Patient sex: M
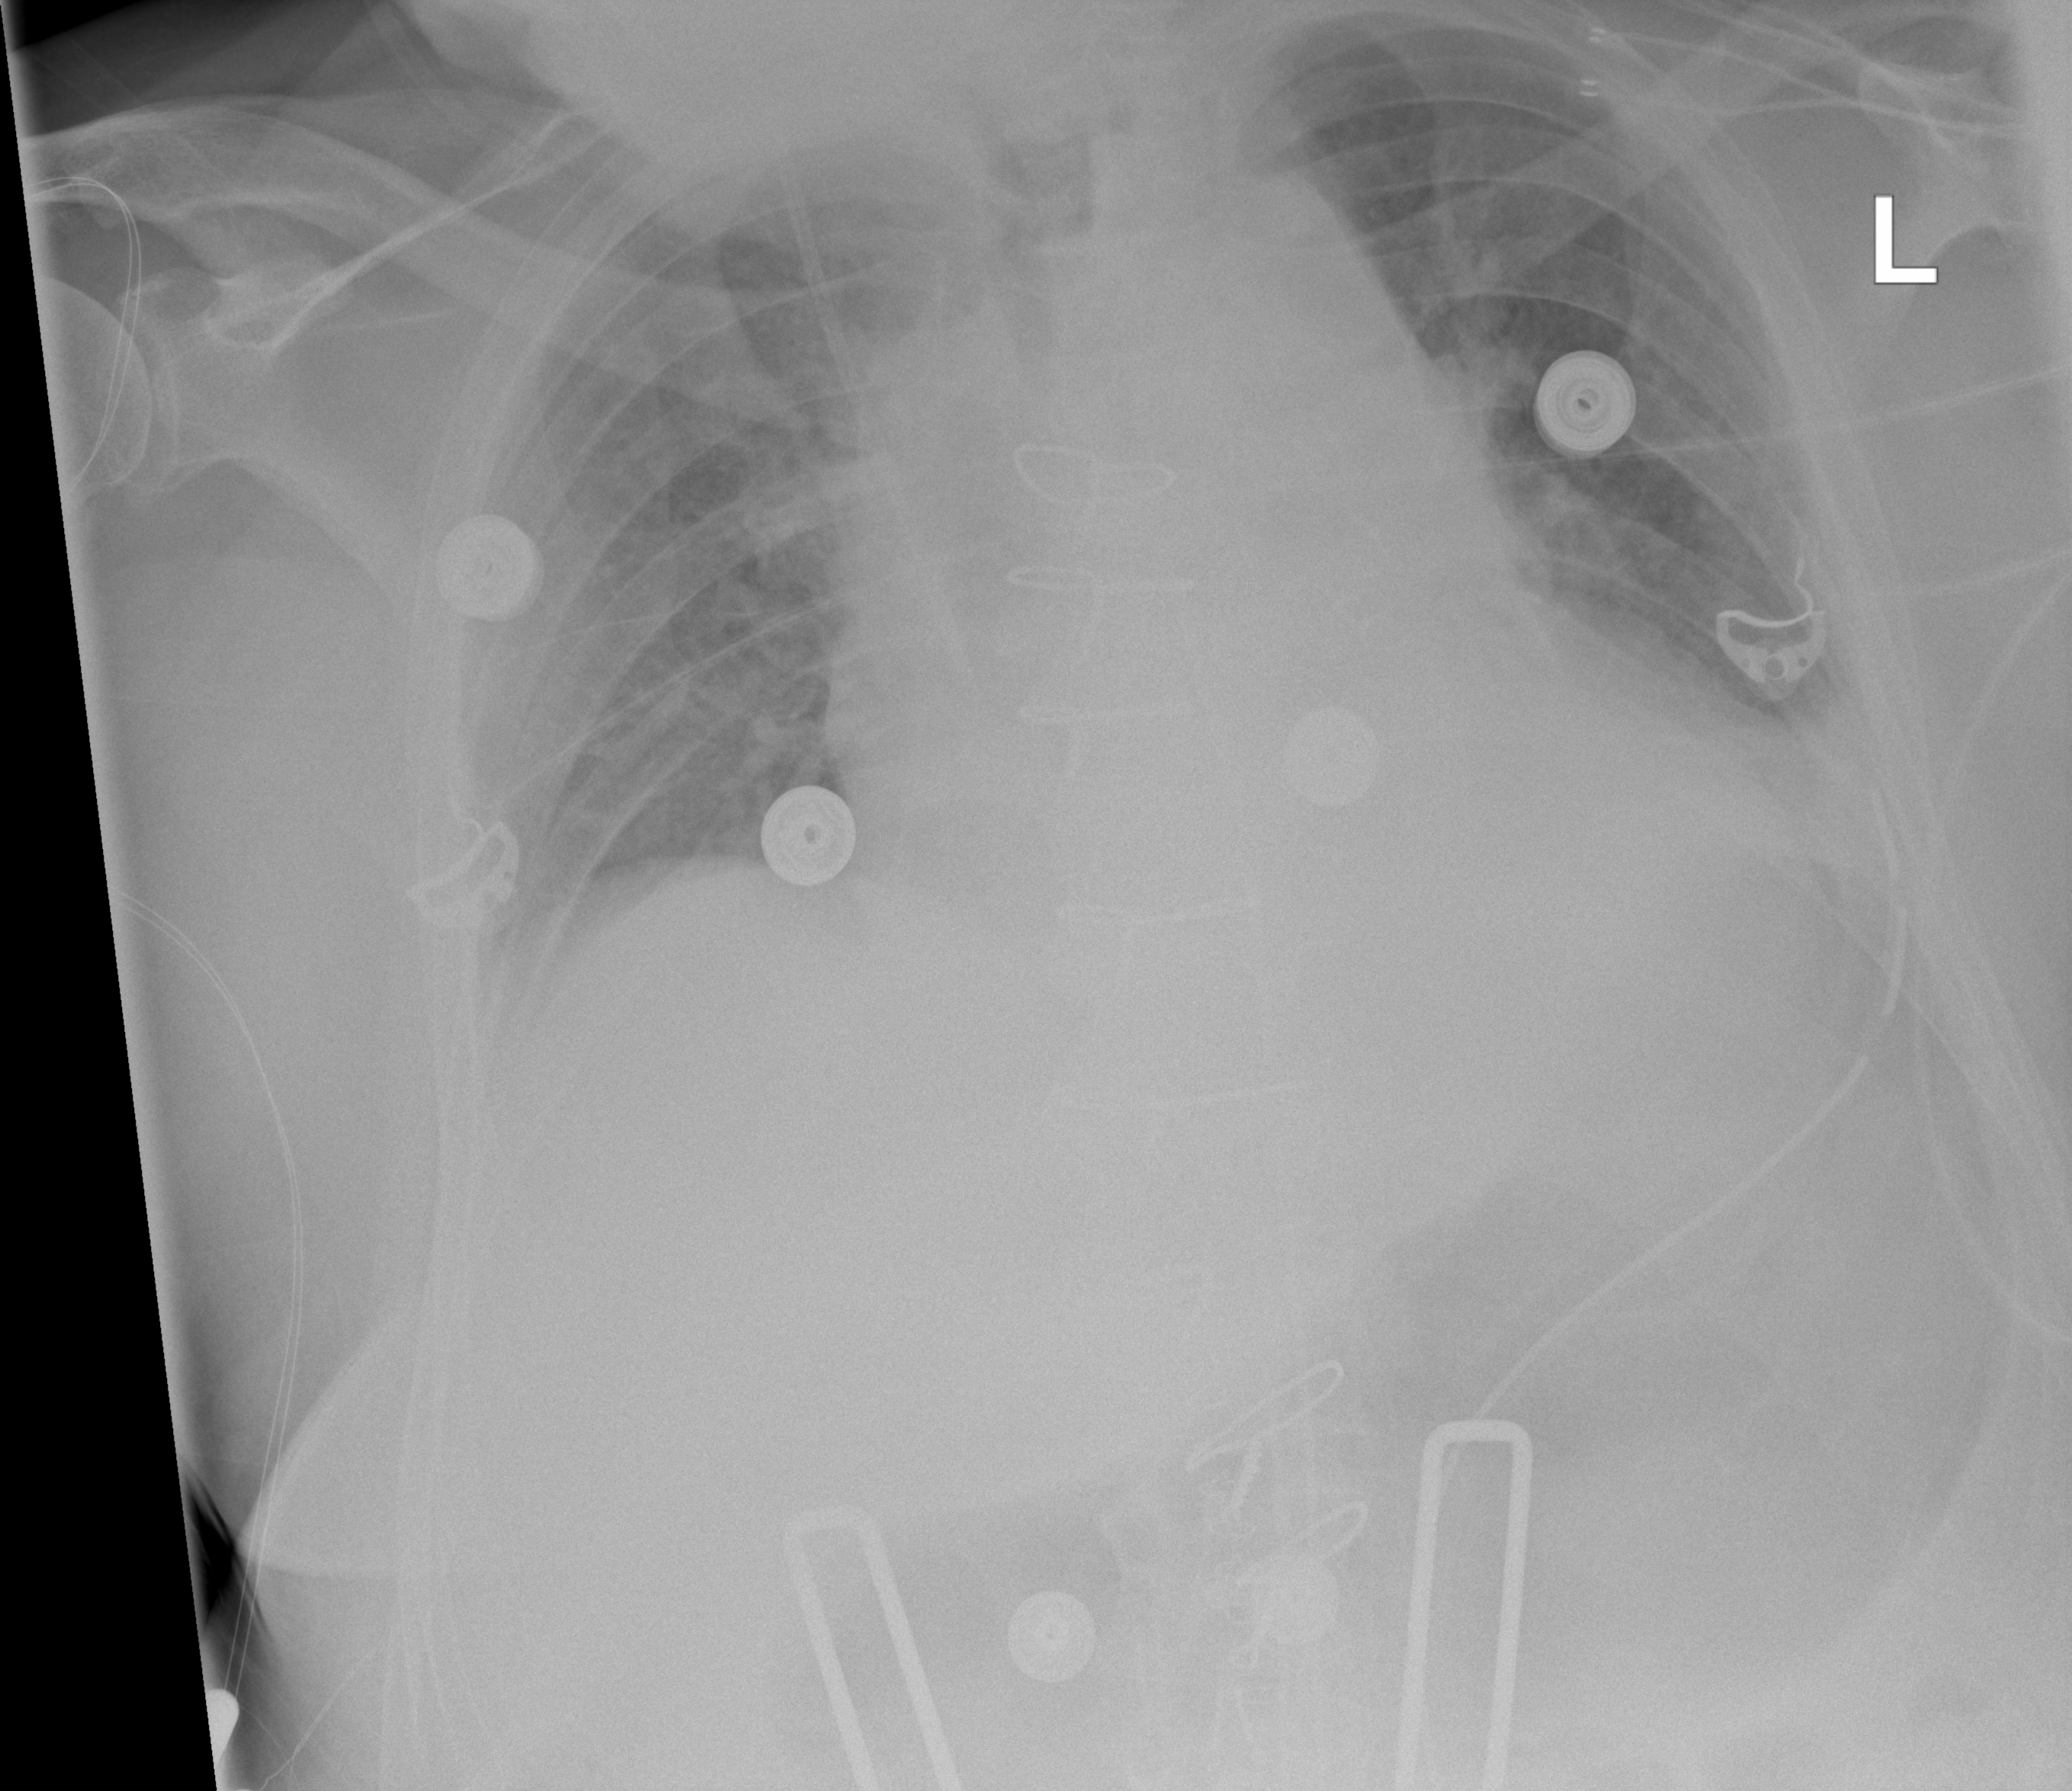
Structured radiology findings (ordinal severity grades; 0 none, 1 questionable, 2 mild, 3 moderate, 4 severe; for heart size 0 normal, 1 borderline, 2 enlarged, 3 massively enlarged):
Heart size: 2
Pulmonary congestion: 2
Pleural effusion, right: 2
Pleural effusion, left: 3
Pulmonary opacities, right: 0
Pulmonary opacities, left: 0
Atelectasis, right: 2
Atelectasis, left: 2